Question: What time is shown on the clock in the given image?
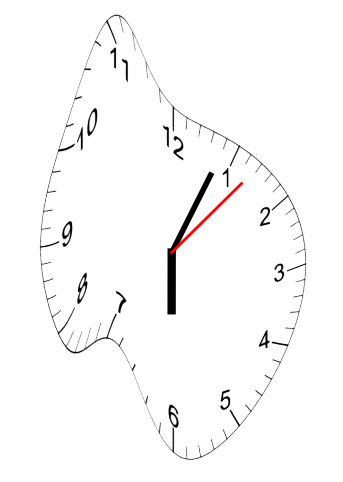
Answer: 06:04:07